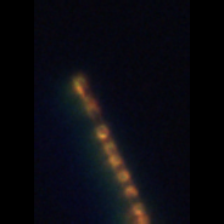
Taxon: Skeletonema
Group: Diatoms